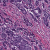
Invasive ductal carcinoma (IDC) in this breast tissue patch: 0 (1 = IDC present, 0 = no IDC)